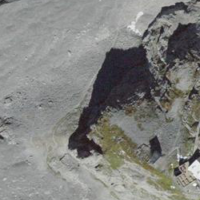
EUNIS habitat code: 48
Species observed at this site:
Cystopteris alpina